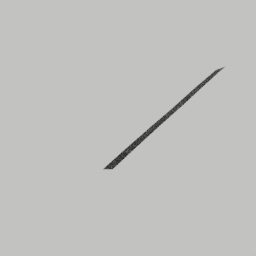
Label: architecture